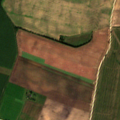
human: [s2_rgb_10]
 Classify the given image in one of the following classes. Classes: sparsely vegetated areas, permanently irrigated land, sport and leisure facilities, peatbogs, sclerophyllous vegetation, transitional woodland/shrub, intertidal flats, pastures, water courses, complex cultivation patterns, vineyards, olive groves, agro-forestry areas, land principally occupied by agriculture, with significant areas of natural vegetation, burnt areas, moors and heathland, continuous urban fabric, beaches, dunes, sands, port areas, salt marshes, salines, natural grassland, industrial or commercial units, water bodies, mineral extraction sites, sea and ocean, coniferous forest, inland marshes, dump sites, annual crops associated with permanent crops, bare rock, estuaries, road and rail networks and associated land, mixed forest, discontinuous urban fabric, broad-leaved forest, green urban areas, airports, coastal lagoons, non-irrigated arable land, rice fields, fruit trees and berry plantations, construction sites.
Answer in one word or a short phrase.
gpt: non-irrigated arable land